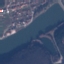
Label: River